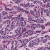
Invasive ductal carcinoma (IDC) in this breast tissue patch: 1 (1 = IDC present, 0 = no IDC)